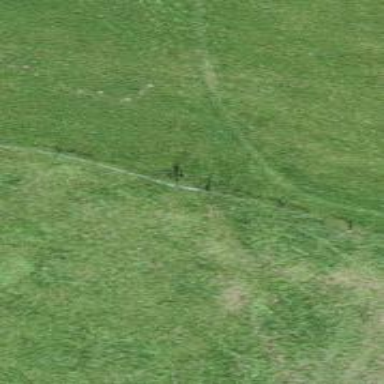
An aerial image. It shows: Grassy path.